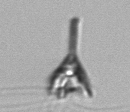
Label: Pyramimonas_longicauda